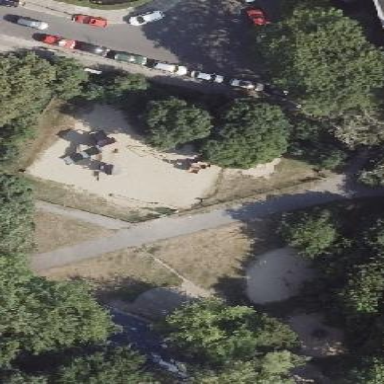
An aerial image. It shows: Playground enclosed by fence.